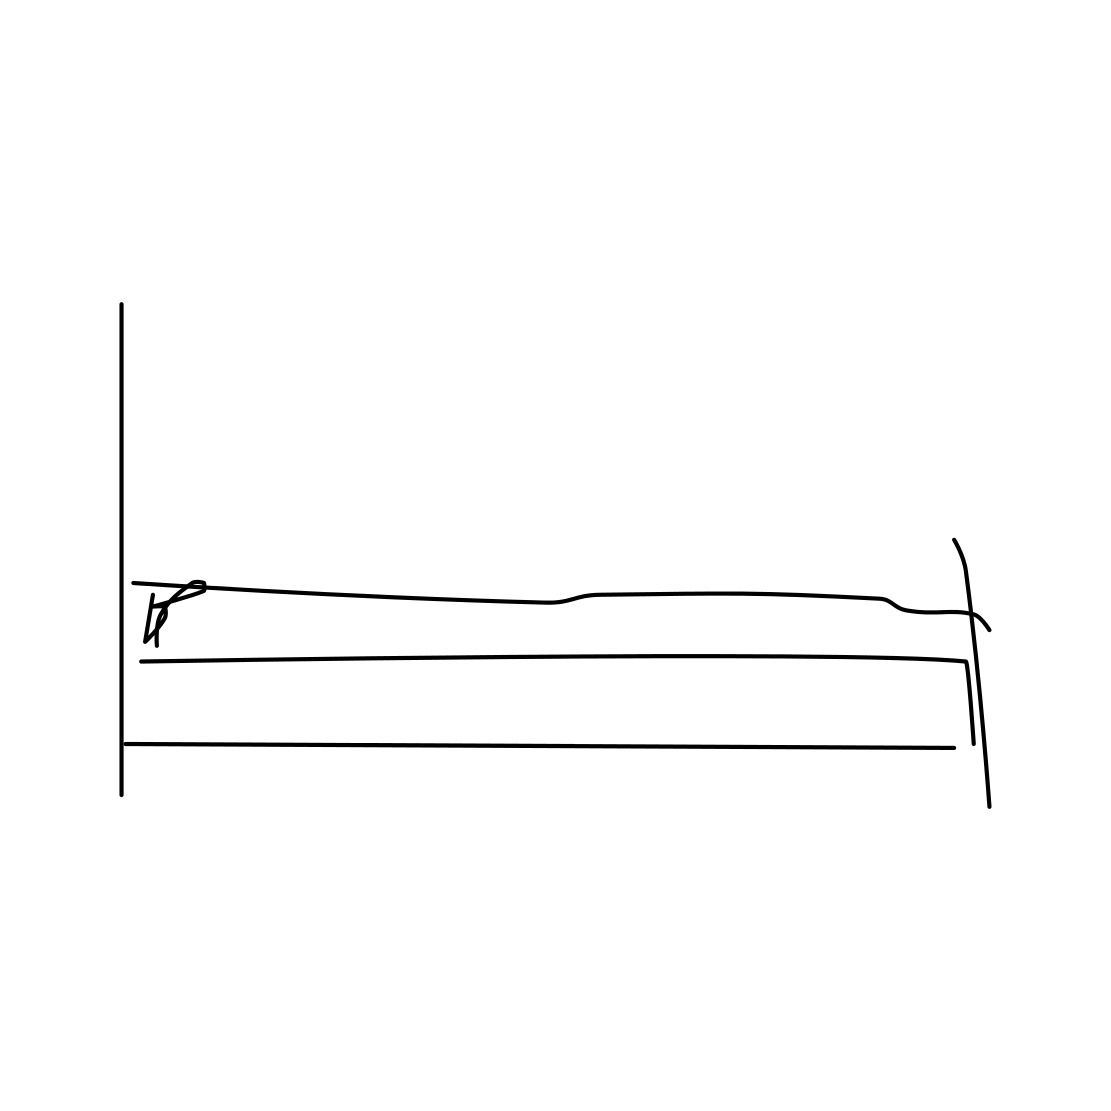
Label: bed